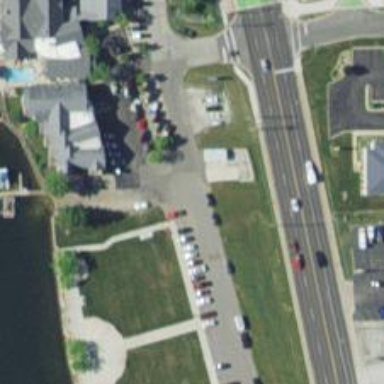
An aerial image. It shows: Slipway on service road designed for leisure land access.